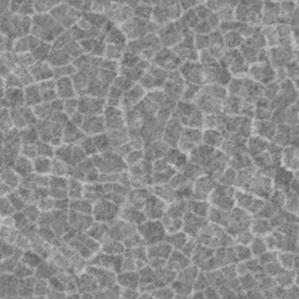
Label: frost